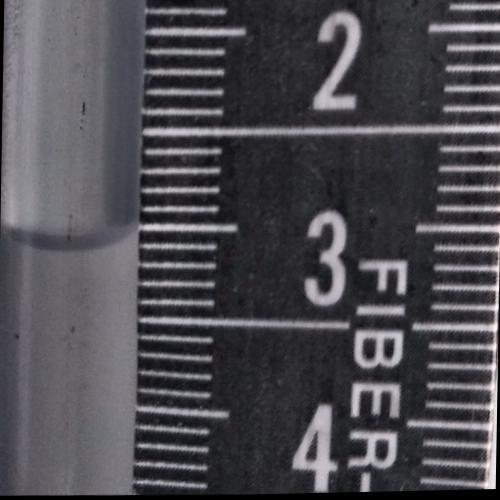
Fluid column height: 3.1 cm